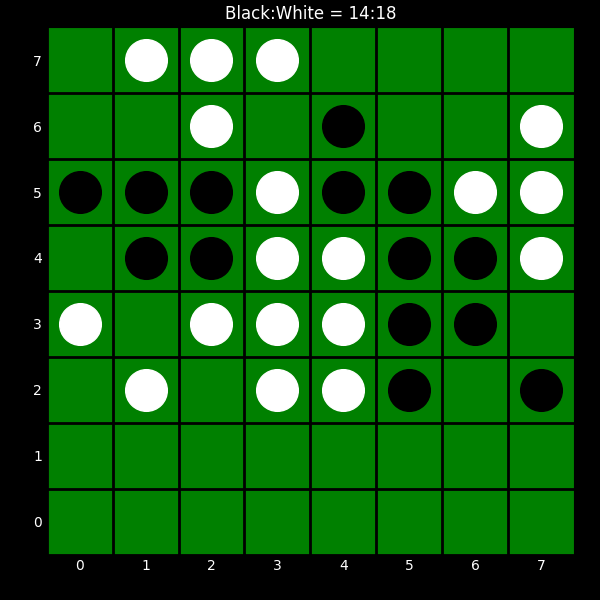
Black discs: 14
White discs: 18